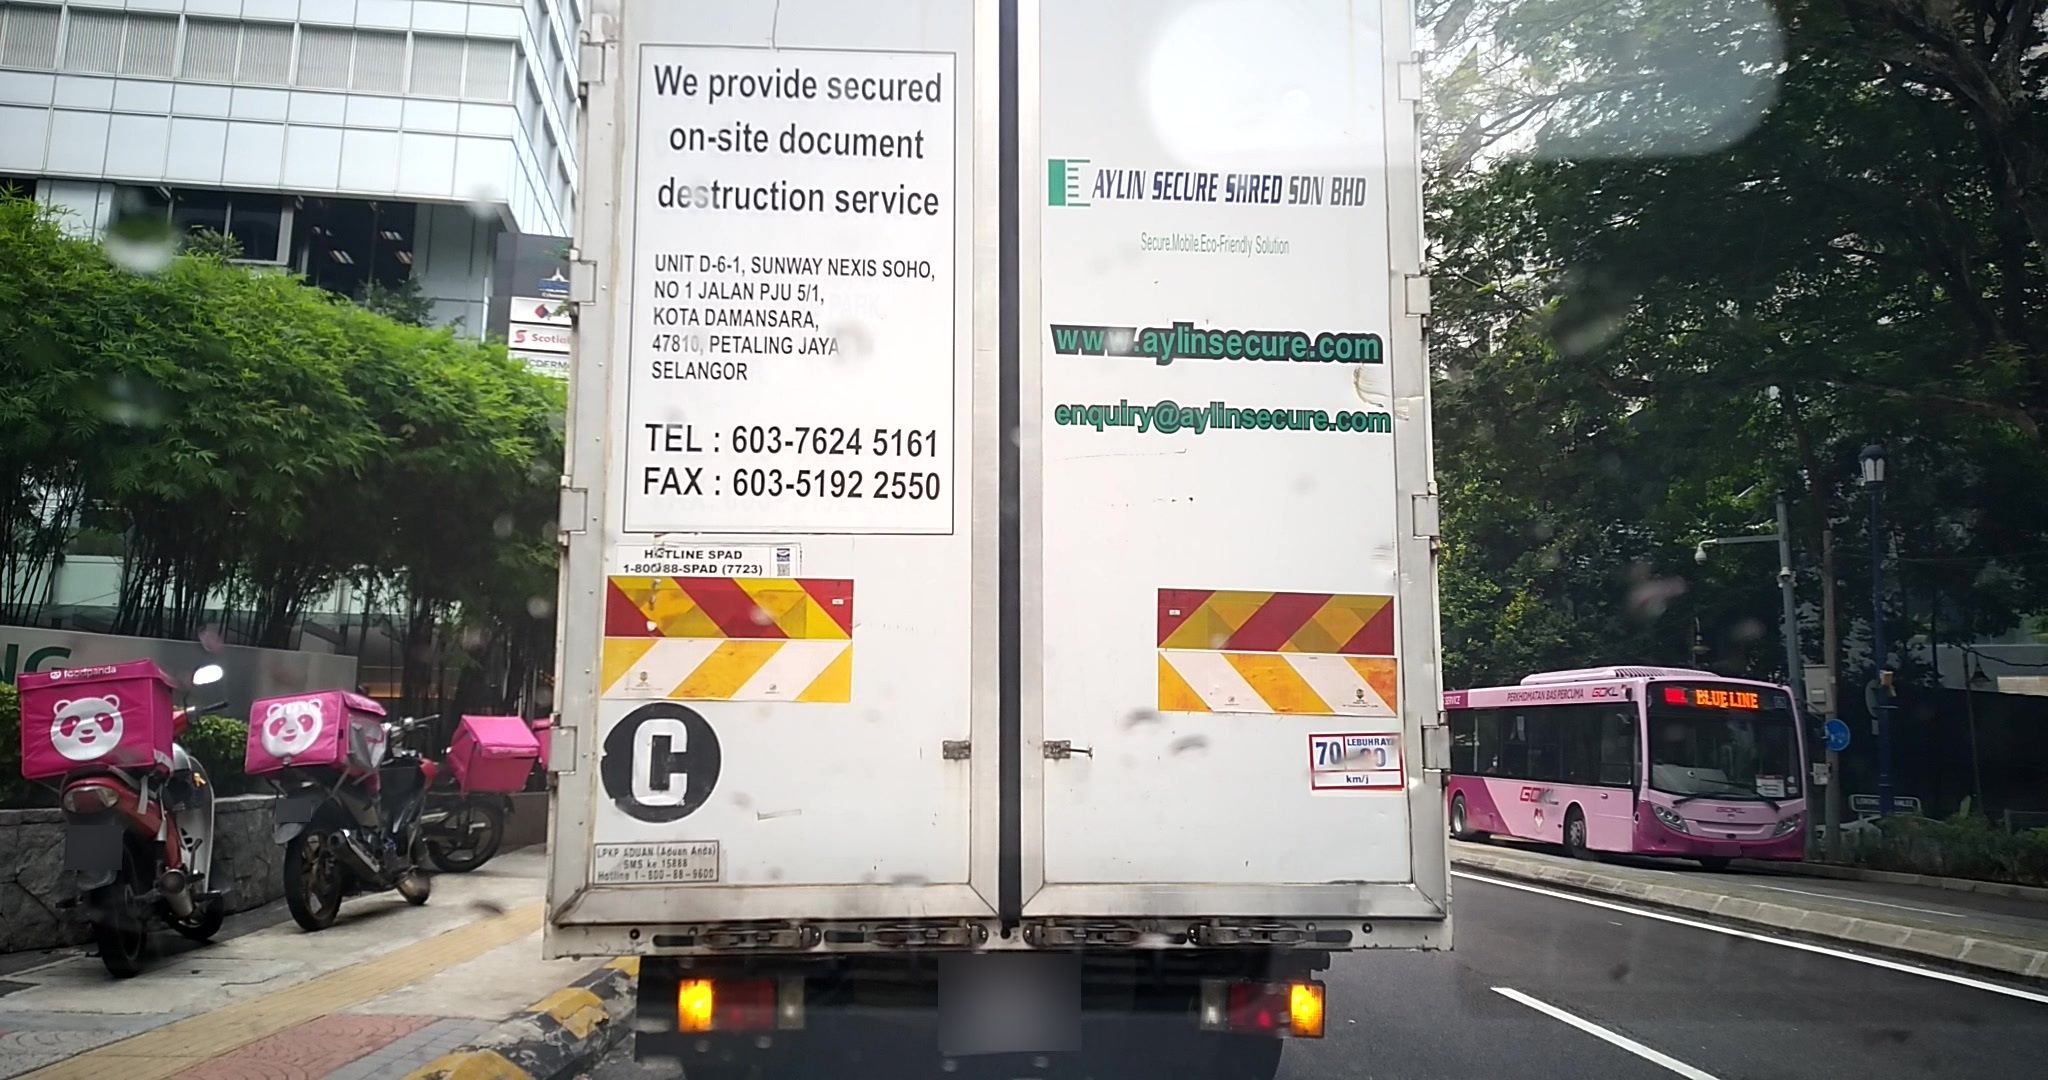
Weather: clear
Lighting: day
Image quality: good
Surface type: walking surface
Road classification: service
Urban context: urban centre
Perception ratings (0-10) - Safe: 0.85, Lively: 4.88, Beautiful: 5.01, Boring: 7.53, Depressing: 7.09, Wealthy: 6.33